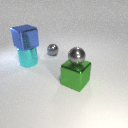
large cyan metal cylinder behind large green metal cube